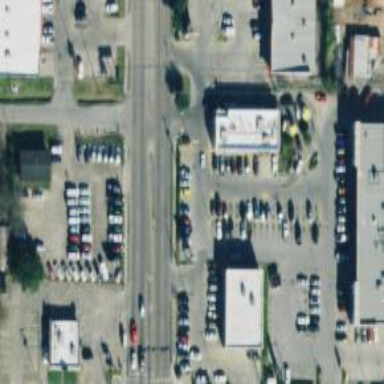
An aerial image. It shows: Parking space is available.